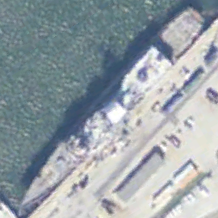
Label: cruiser